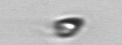
Label: Pyramimonas